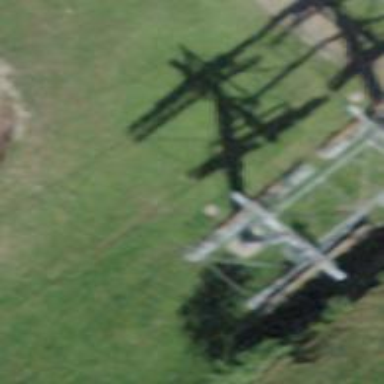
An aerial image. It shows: Pylon for aerialway.